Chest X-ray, PA view. Patient: 55 years old, sex M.
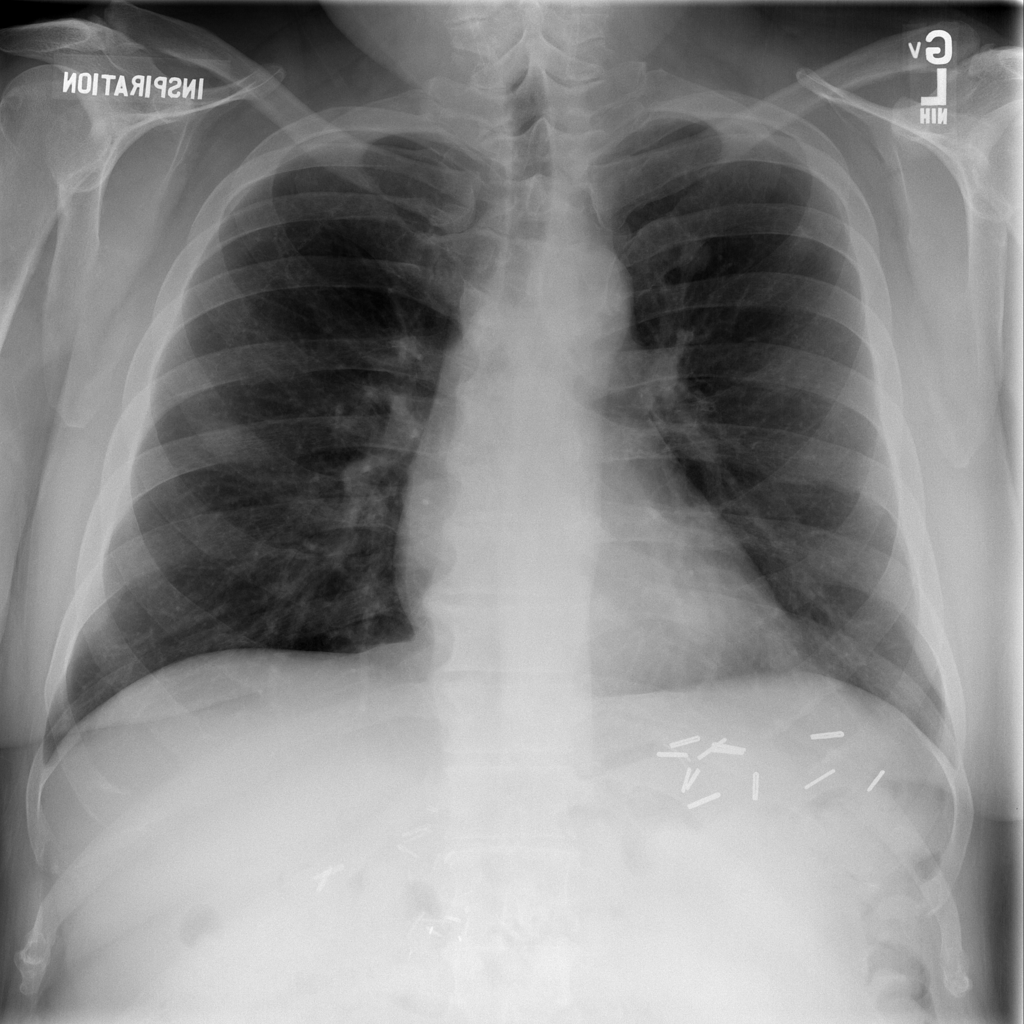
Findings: Nodule, Pneumothorax